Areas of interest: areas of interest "Shenzhen Nanshan District Chronic Disease Prevention and Control Institute"
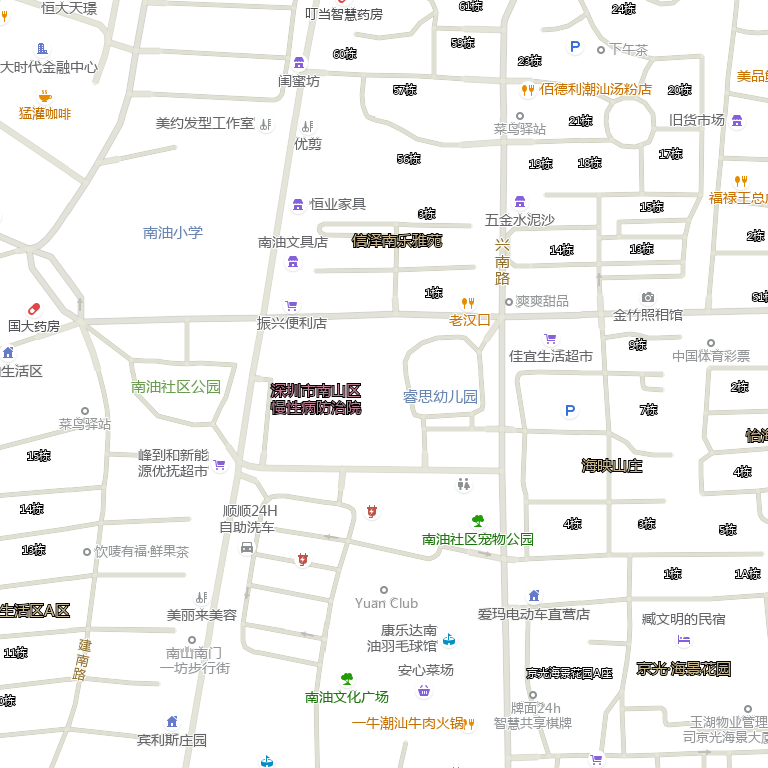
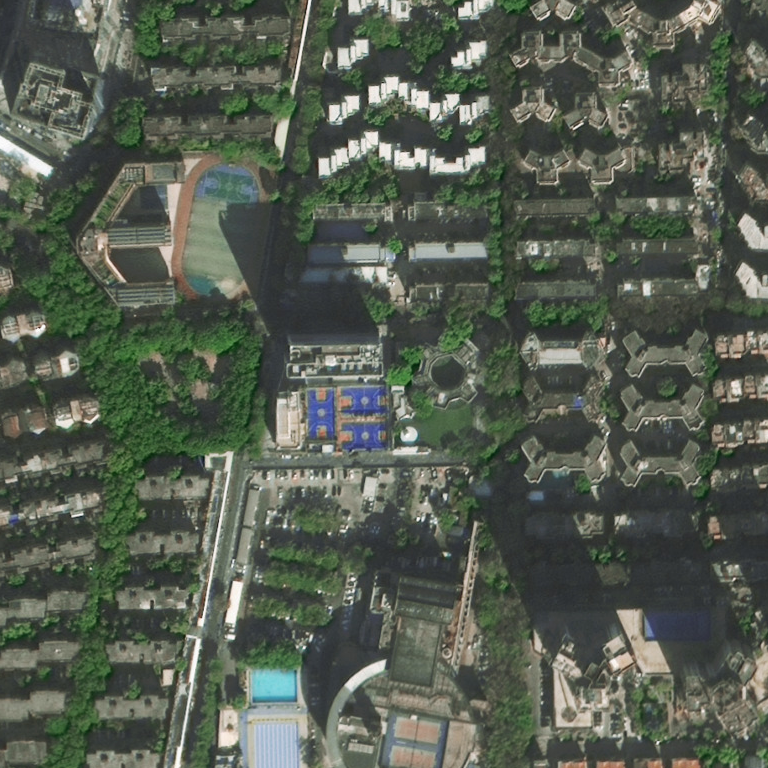